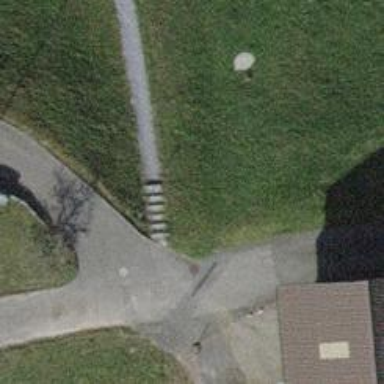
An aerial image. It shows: Concrete steps.